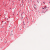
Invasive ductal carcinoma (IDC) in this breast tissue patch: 0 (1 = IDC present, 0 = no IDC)